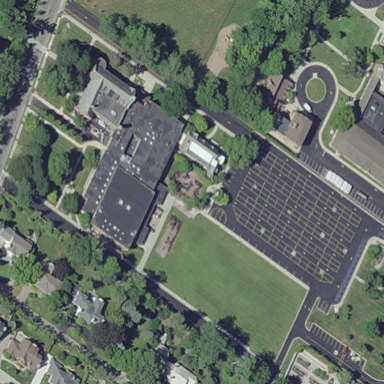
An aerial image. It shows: School.